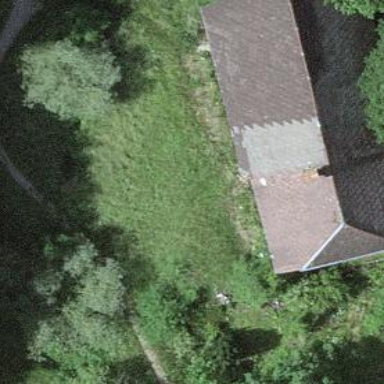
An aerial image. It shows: Farm building.